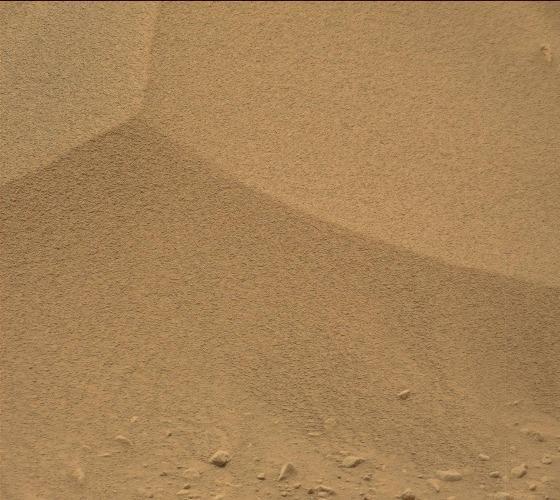
Terrain classes present: Gravel / Sand / Soil